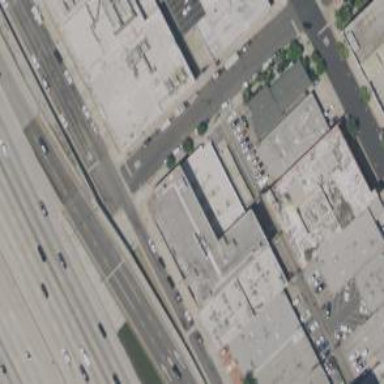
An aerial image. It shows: Warehouse building used for warehousing.